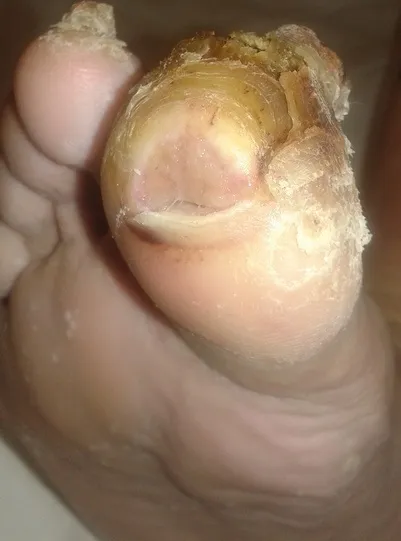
Swelling and hyperkeratosis of the hallux.
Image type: medical_photograph (other_medical_photograph)